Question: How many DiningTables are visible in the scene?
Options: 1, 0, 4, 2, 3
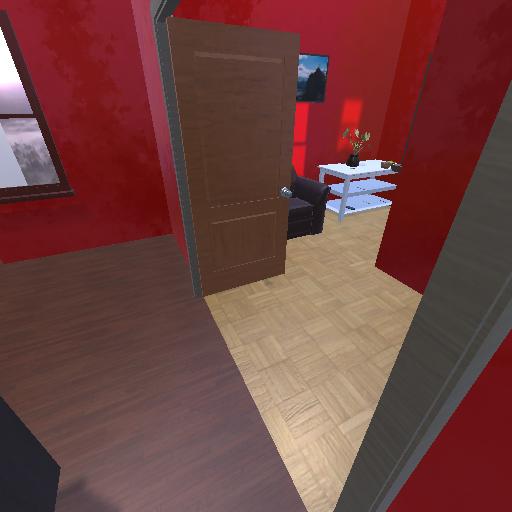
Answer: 1